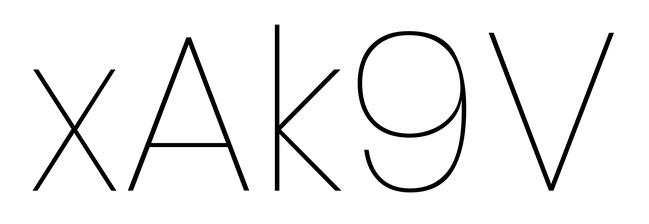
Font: Poppins-Thin